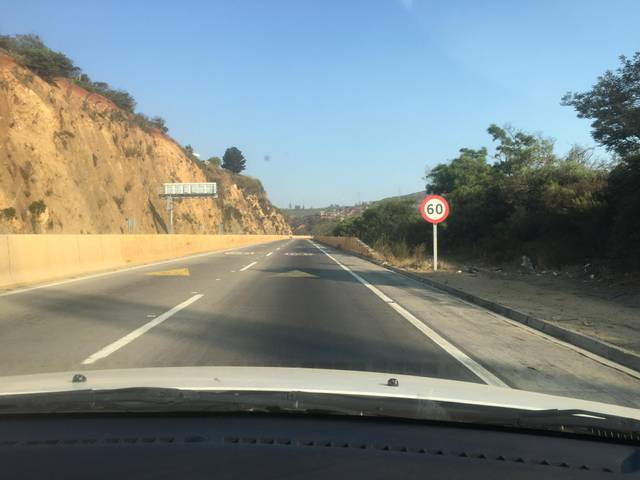
Region: Chile
Coordinates: -33.053, -71.655